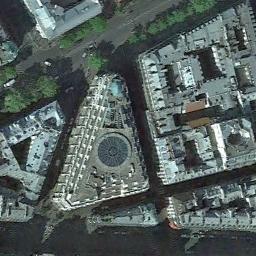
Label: commercial_area